Question: I have to below table structure of my sqlite database in android

I want to update value to "answer" column according to the ques id.
How do I do it?
'''
SQLiteDatabase db = this.getWritableDatabase();
ContentValues values = new ContentValues();
values.put(KEY_Answer, answer);
// Inserting Row
db.insert(TABLE_Question, null, values);
db.close(); // Closing database connection
'''
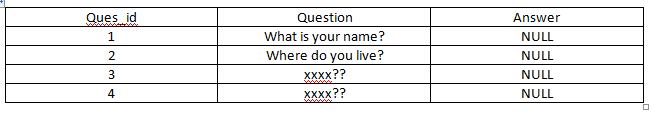
Answer: > I want to insert value to "answer" column according to the ques id.
This operation called "update" instead of "insert".
: means to add new record in table,
: means change value of any exist row columns
so required operation is update.use update method as:
'''
String where = "Ques_id=?";
String[] whereArgs = new String[] {String.valueOf(Ques_id)};
ContentValues values = new ContentValues();
values.put(KEY_Answer, answer);
db.update(TABLE_Question, values, where, whereArgs);
'''